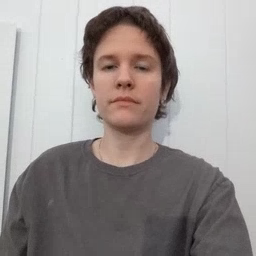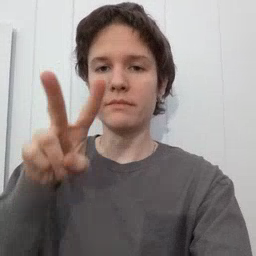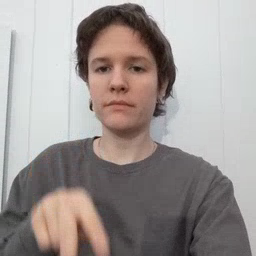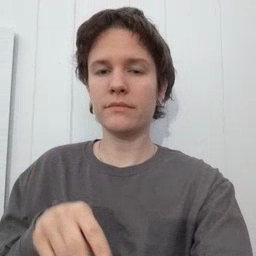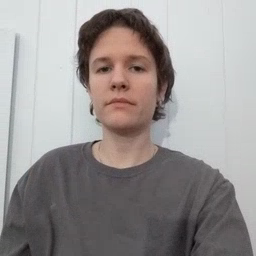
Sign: read